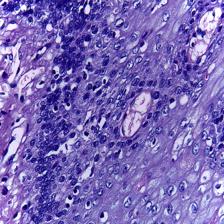
Diagnosis: Normal